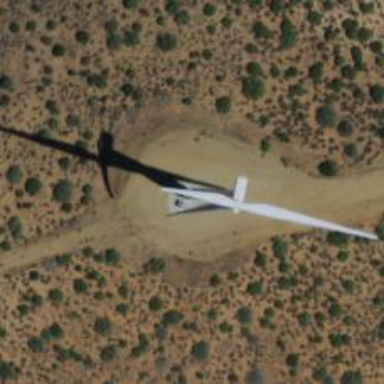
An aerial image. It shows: Wind generator with horizontal axis. The generator is wind turbine.